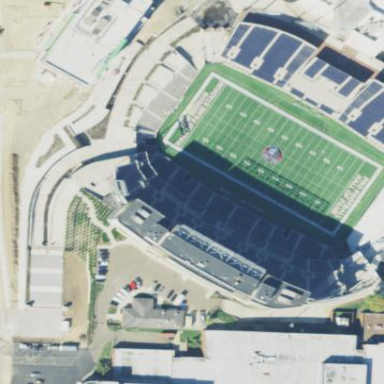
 used for leisure and sports activities."